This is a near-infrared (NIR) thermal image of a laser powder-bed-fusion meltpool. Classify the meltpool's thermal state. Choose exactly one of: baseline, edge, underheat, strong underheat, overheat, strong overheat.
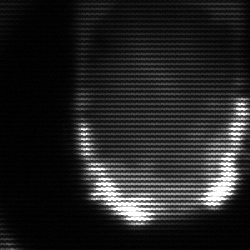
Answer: baseline